Question: I need help with animating my AppBar.
My AppBar hides on DoubleTap, but there's no animation in it, it hides immediately. I want it to be animated. I tried to wrap my AppBar with SlideTransition and AnimatedContainer widget, but none of these work, because the error says I need a PreferredSize widget.
I would be extremely glad, if someone helped me!
I already checked out this answer, but the guy, who answered to this question, has the same problem. There's no animation. <URL>
Here's the video of my AppBar:
<URL>
Here's the photo how my AppBar looks like:

Code:
'''
import 'package:flutter/material.dart';
class GeneratedCouponScreen extends StatefulWidget {
@override
_GeneratedCouponScreenState createState() => _GeneratedCouponScreenState();
}
class _GeneratedCouponScreenState extends State<GeneratedCouponScreen> {
bool showAppBar = true;
@override
Widget build(BuildContext context) {
return Scaffold(
appBar: showAppBar ? AppBar() : null ,
backgroundColor: Colors.white,
body: GestureDetector(
onDoubleTap: () {
if (showAppBar) {
setState(() {
showAppBar = false;
});
}
else {
setState(() {
showAppBar = true;
});
}
},
child: SafeArea(
child: Container(
padding: EdgeInsets.all(16.0),
child: Column(
children: [
Row(
mainAxisAlignment: MainAxisAlignment.spaceBetween,
children: [
Column(
crossAxisAlignment: CrossAxisAlignment.start,
children: [
Text('DATA WYDANIA:', style: TextStyle(color: Colors.black),),
Text('10/09/2019', style: TextStyle(color: Colors.black))
],
),
Column(
crossAxisAlignment: CrossAxisAlignment.start,
children: [
Text('UNIKALNY KOD:', style: TextStyle(color: Colors.black)),
Text('e-86-tC-9', style: TextStyle(color: Colors.black))
],
)
],
),
Column(
children: [
SizedBox(height: 8.0),
Image.asset('assets/images/coupon_hamburger.png',)
],
)
],
)
),
)));
}
}
'''
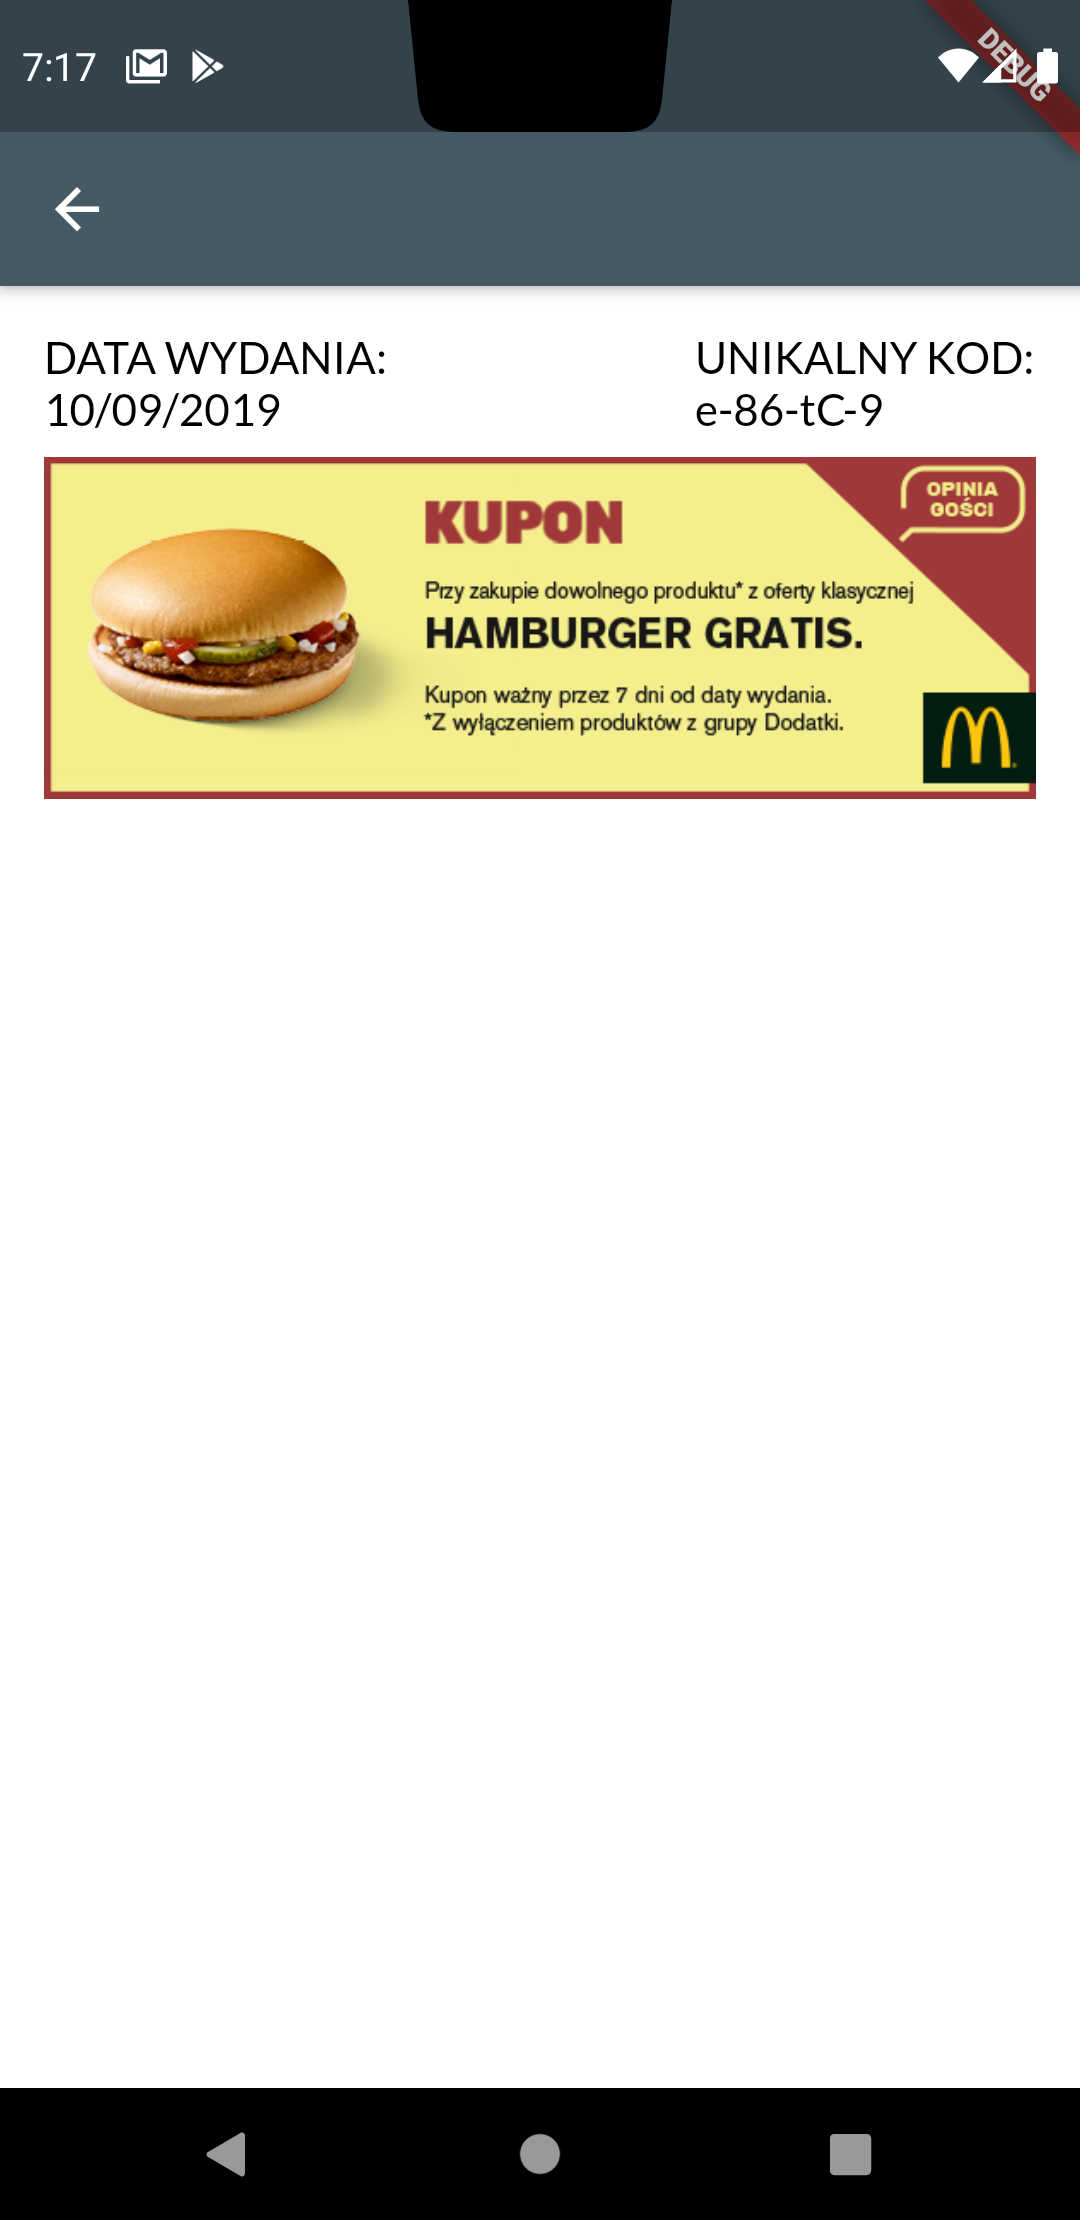
Answer: One way of doing it is by using stack and AnimatedBuilder.
<URL>
'''
class GeneratedCouponScreen extends StatefulWidget {
@override
_GeneratedCouponScreenState createState() => _GeneratedCouponScreenState();
}
class _GeneratedCouponScreenState extends State<GeneratedCouponScreen>
with SingleTickerProviderStateMixin {
AnimationController _controller;
@override
void initState() {
super.initState();
_controller = AnimationController(
vsync: this,
duration: Duration(milliseconds: 300),
);
}
@override
Widget build(BuildContext context) {
return Scaffold(
backgroundColor: Colors.white,
body: SafeArea(
child: AnimatedBuilder(
animation: _controller,
builder: (context, child) => Stack(
children: <Widget>[
Transform.translate(
offset: Offset(0, -_controller.value * 64),
child: Container(
height: 56.0,
child: AppBar(
title: Text('Title'),
leading: Icon(
Icons.arrow_back,
),
),
),
),
GestureDetector(
onDoubleTap: () {
if (_controller.isCompleted) {
_controller.reverse();
} else {
_controller.forward();
}
},
child: Container(
margin: const EdgeInsets.only(top: 56.0),
padding: EdgeInsets.all(16.0),
child: Column(
children: [
Row(
mainAxisAlignment: MainAxisAlignment.spaceBetween,
children: [
Column(
crossAxisAlignment: CrossAxisAlignment.start,
children: [
Text(
'DATA WYDANIA:',
style: TextStyle(color: Colors.black),
),
Text('10/09/2019',
style: TextStyle(color: Colors.black))
],
),
Column(
crossAxisAlignment: CrossAxisAlignment.start,
children: [
Text('UNIKALNY KOD:',
style: TextStyle(color: Colors.black)),
Text('e-86-tC-9',
style: TextStyle(color: Colors.black))
],
)
],
),
Column(
children: [
SizedBox(height: 8.0),
Image.network(
'http://via.placeholder.com/640x360',
)
],
)
],
),
),
),
],
),
),
),
);
}
}
'''